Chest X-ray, PA view. Patient: 34 years old, sex F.
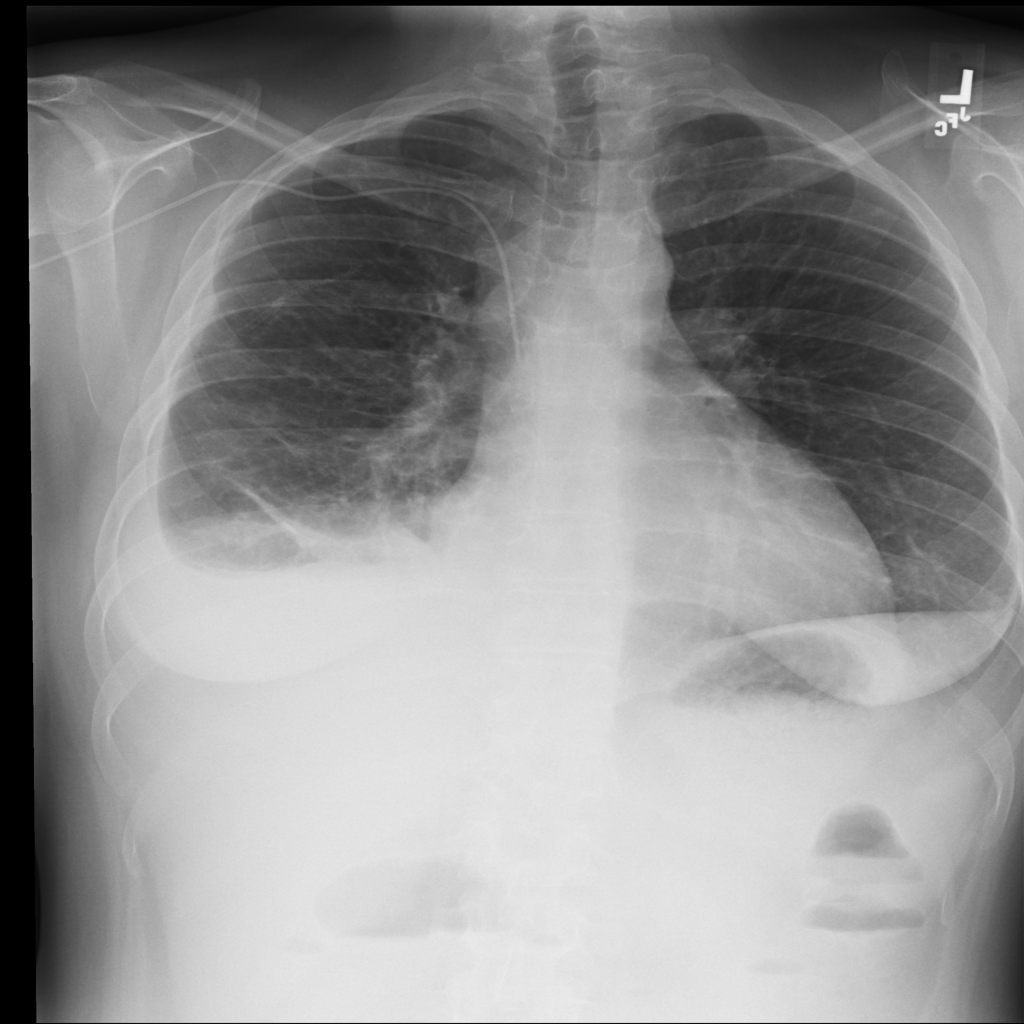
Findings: Consolidation, Effusion